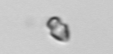
Label: Heterocapsa_rotundata